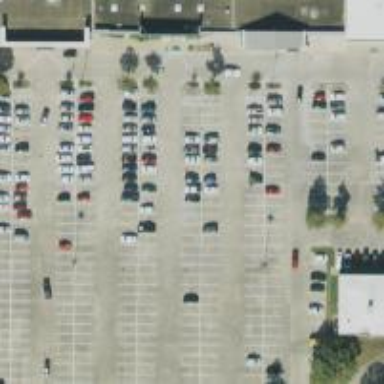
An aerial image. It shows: Parking space.